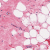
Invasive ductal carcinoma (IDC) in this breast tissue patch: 0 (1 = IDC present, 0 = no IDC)